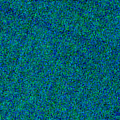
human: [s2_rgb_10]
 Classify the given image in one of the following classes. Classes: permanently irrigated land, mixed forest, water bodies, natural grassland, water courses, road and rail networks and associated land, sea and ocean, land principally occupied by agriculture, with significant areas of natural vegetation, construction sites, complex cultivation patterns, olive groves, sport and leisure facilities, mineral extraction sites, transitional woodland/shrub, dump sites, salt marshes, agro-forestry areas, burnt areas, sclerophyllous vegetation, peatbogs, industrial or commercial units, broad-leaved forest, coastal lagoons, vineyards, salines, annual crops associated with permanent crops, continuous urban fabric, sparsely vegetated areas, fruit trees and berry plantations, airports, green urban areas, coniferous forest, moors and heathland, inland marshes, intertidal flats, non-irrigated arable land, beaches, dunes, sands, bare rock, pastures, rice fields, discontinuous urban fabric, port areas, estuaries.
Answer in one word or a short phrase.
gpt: sea and ocean